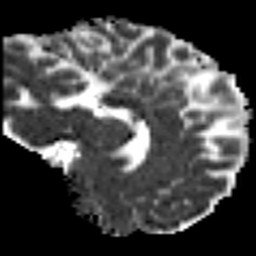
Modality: MD
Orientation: sagittal
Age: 25
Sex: male
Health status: healthy
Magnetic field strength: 3 T
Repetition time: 8.4 s
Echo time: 0.0926 s